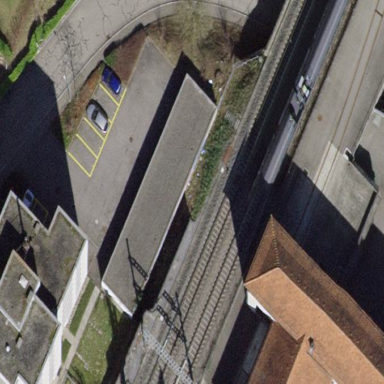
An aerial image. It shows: Group of garages.